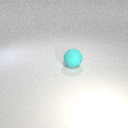
large cyan rubber sphere